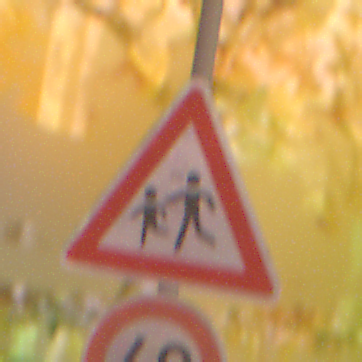
Verkehrszeichen: KinderRechts
Zusatzzeichen unten: Geschwindigkeit40
Umgebung: Outdoor, Nature
Tageszeit: Night
Wetter: Clear
Licht: Natural
Jahreszeit: NotSpecified
Kontrast: LowContrast